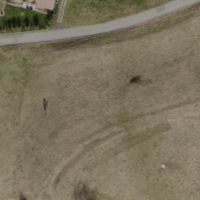
EUNIS habitat code: 25
Species observed at this site:
Megachile rotundata
Colletes hederae